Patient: sex M, age 71
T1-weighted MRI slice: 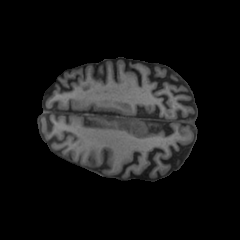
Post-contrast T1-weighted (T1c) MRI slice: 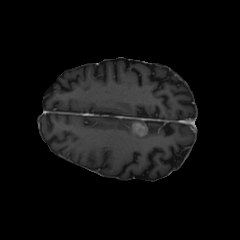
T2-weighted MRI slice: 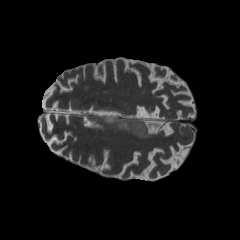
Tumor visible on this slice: yes
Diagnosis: Glioblastoma, IDH-wildtype
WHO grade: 4